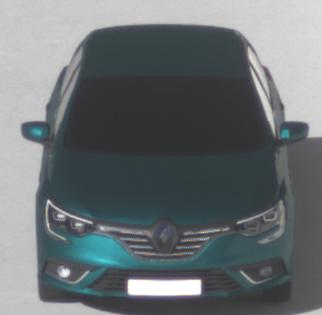
Make: Renault
Model: Mégane ENERGY TCe 100
Detailed model: Mégane (IV)
Model produced from: 2016/03
Model produced until: 2018/08
Doors: 5
Color: blue
Road condition: dry road
Daytime: morning or afternoon
Contrast: high contrast